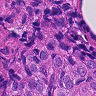
Metastatic tissue present: yes